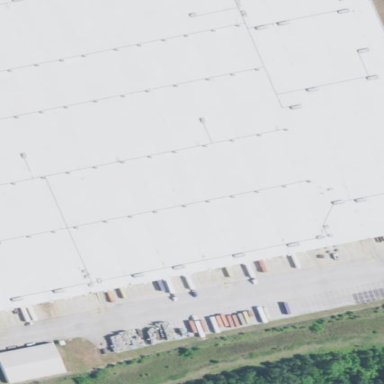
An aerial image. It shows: Warehouse building.